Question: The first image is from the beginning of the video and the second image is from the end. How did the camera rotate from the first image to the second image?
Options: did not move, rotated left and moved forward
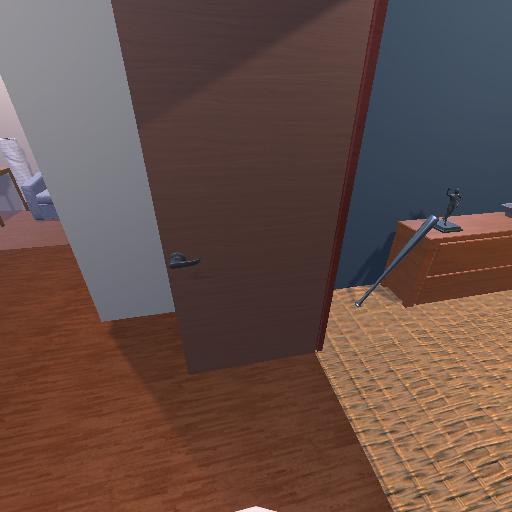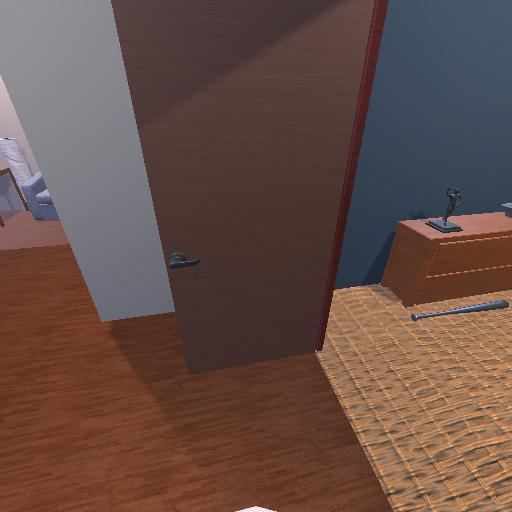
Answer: did not move